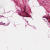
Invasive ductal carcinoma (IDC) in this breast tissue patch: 0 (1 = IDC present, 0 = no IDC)